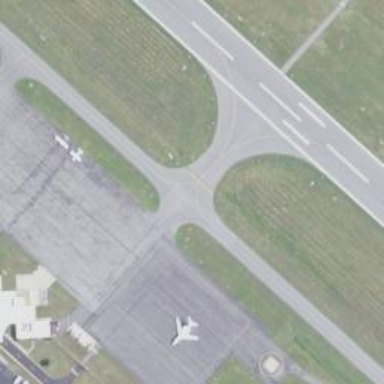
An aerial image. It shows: View of taxiway at the airport.